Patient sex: M
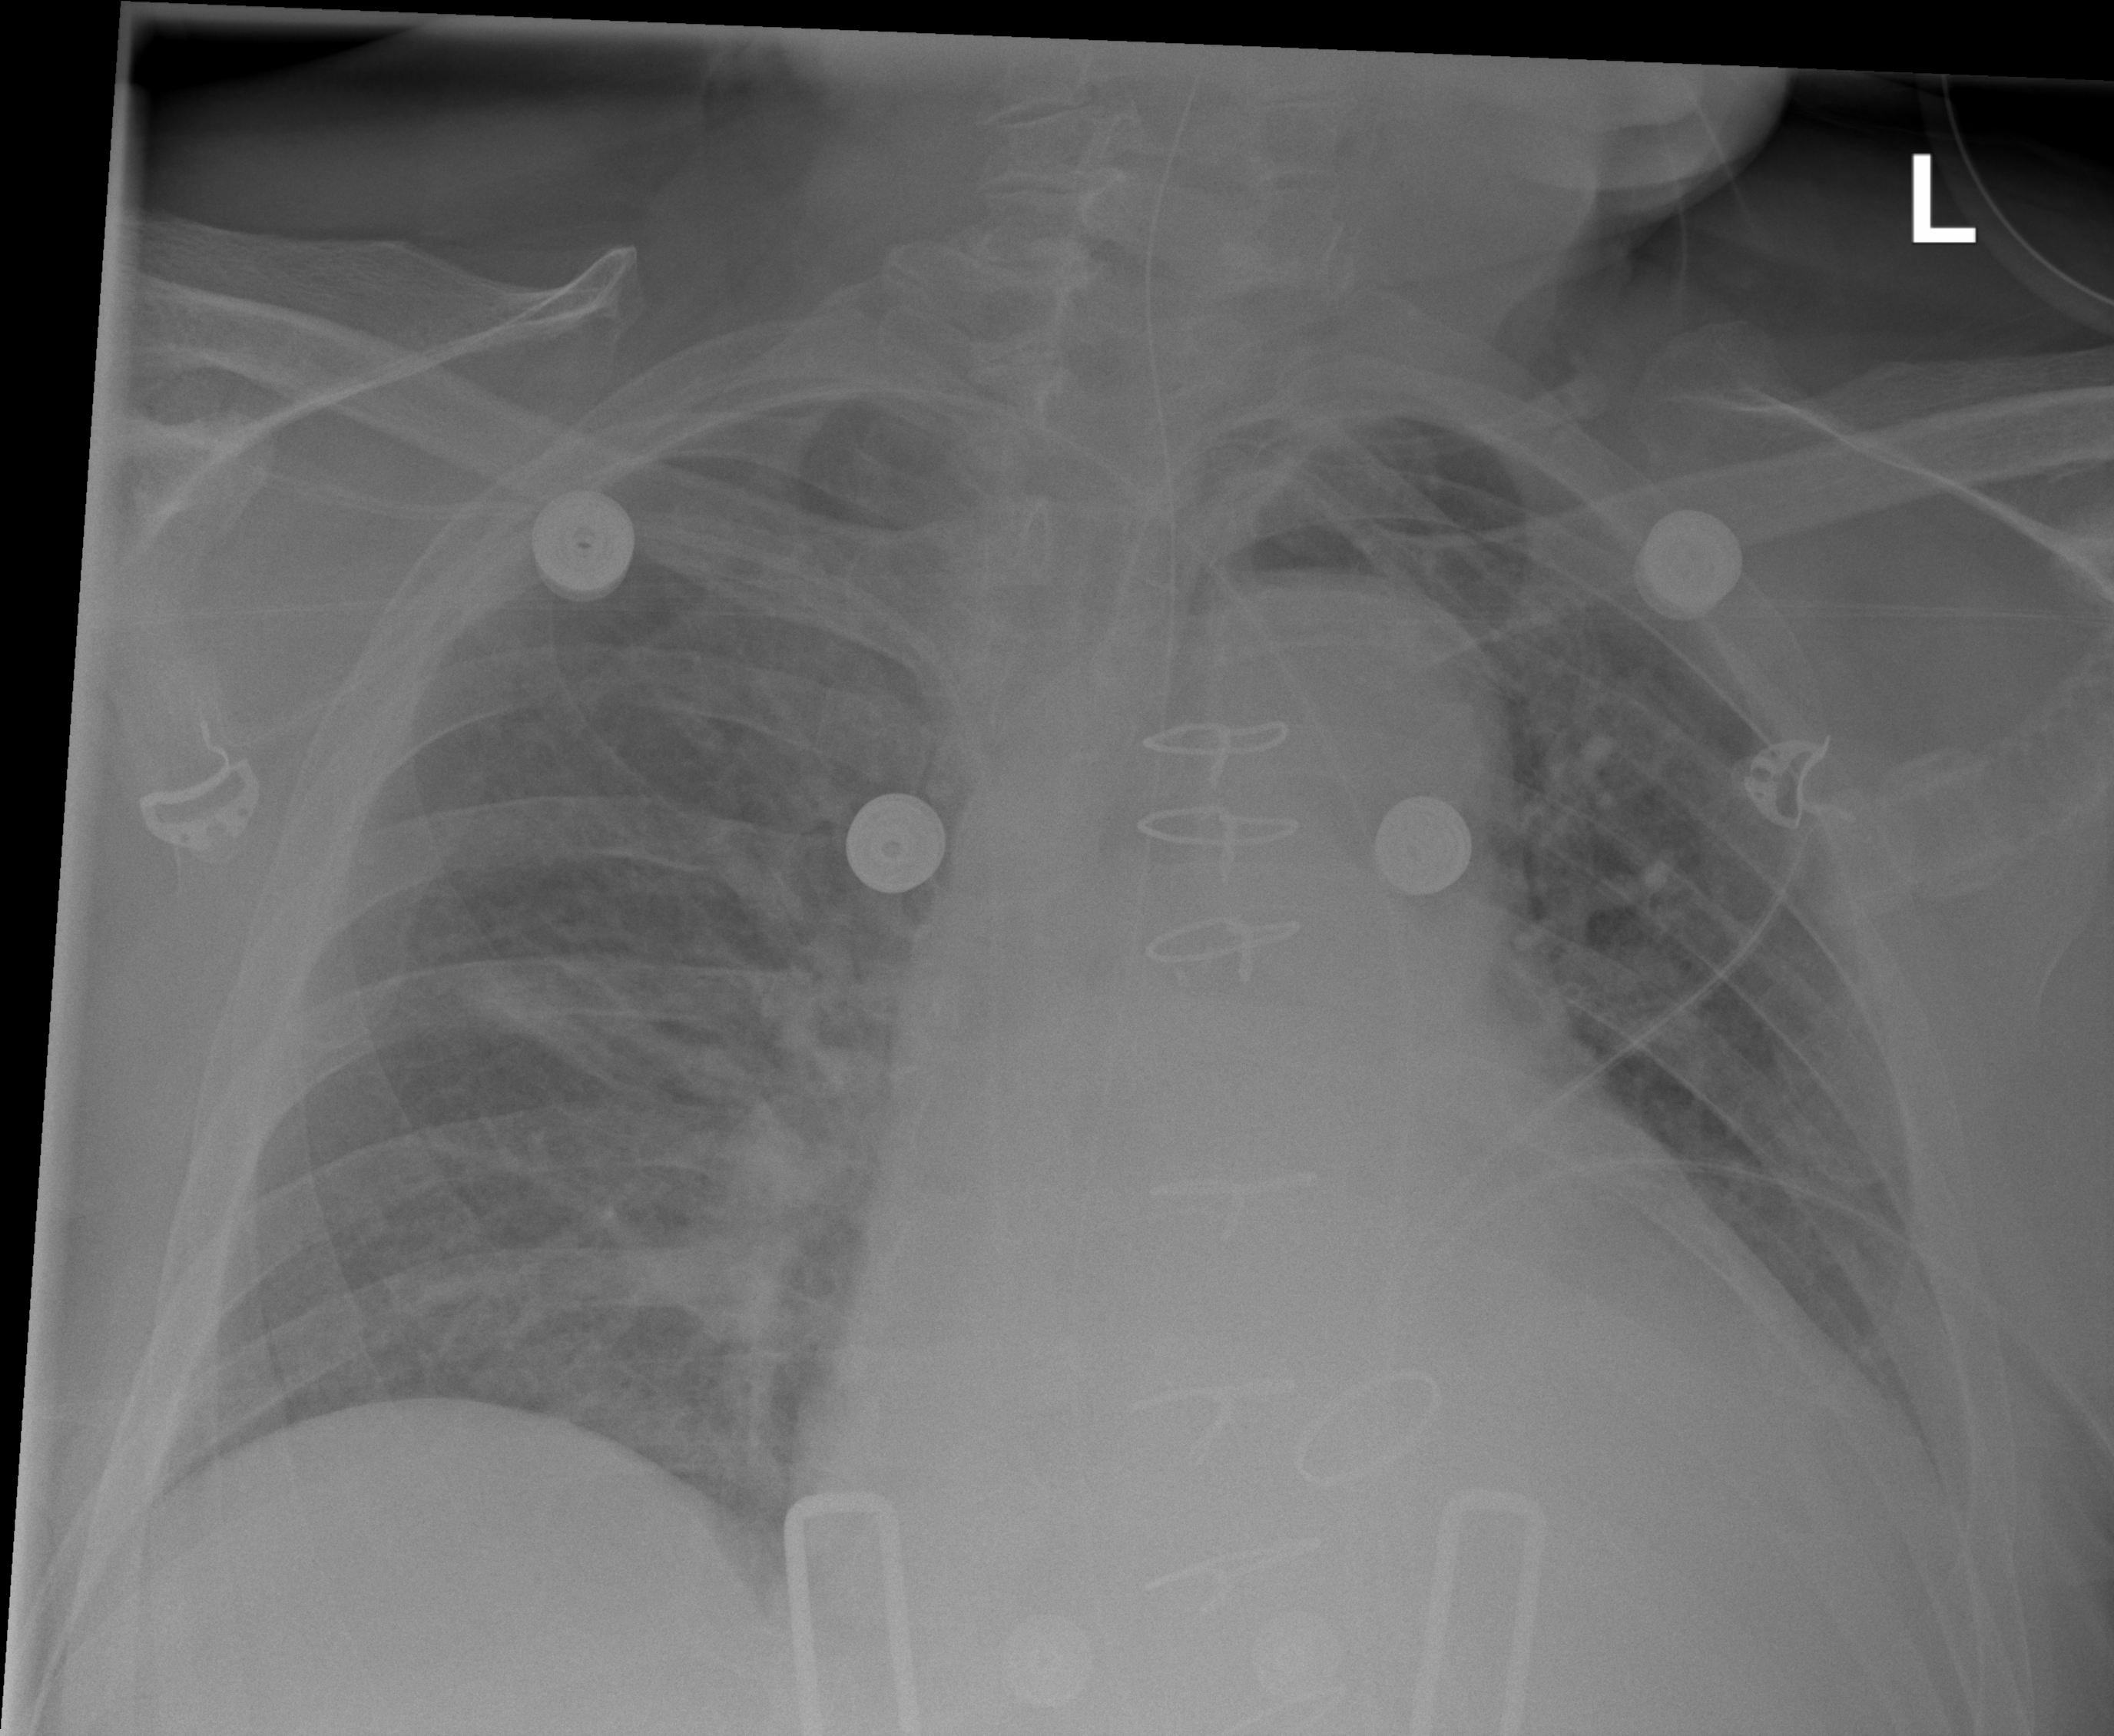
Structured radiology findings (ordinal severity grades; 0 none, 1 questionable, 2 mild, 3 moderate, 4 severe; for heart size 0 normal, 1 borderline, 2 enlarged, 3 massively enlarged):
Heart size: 3
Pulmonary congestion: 2
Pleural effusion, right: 0
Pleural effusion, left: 0
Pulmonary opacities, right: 2
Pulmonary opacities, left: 2
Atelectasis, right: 2
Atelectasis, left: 0